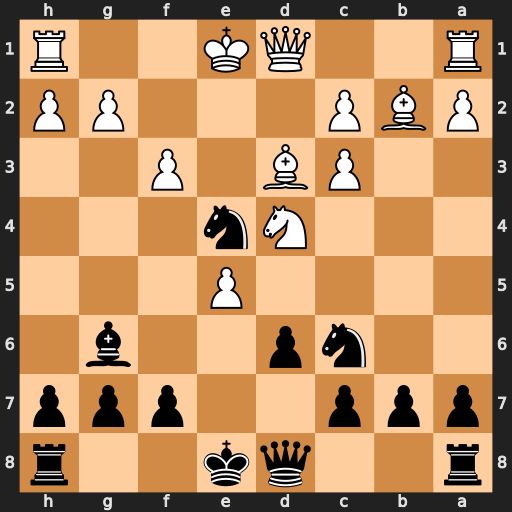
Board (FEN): r2qk2r/ppp2ppp/2np2b1/4P3/3Nn3/2PB1P2/PBP3PP/R2QK2R
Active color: b
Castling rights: KQkq
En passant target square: -
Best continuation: Qh4+ g3 Nxg3 hxg3 Qxh1+